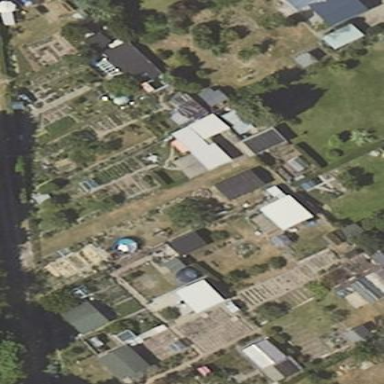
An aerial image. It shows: Allotments area.